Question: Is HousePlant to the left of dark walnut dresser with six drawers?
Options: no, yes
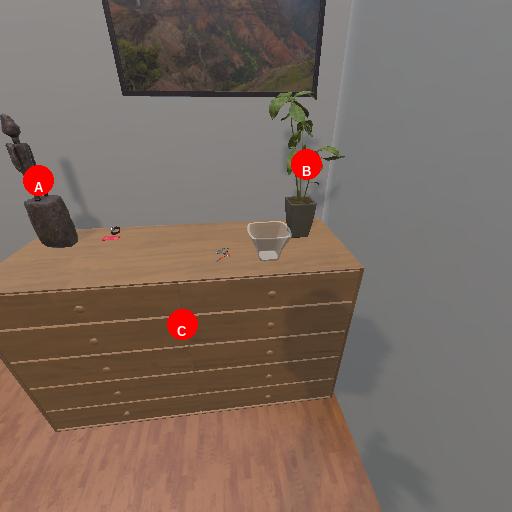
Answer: no